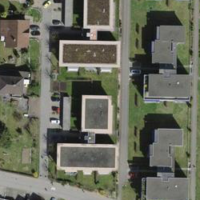
EUNIS habitat code: 54
Species observed at this site:
Bellis perennis
Lamium purpureum